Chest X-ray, PA view. Patient: 21 years old, sex M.
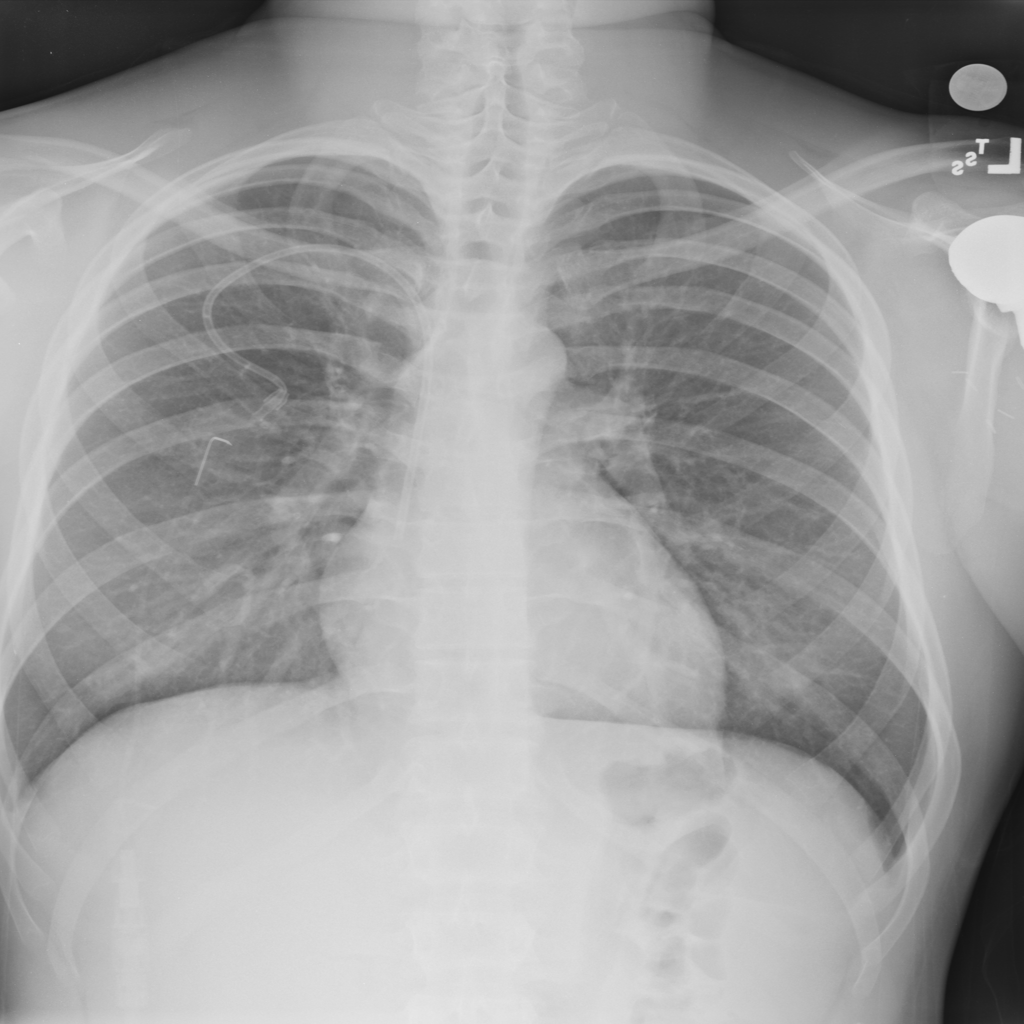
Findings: No Finding